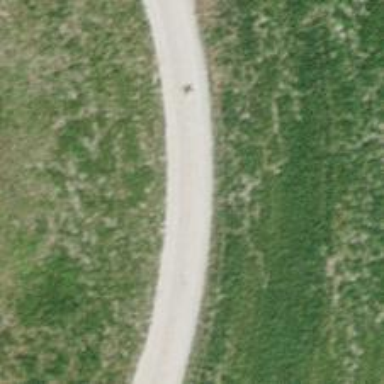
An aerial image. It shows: Gravel track with grade2 tracktype.